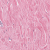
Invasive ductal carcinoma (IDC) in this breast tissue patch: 0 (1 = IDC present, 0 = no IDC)